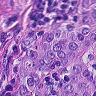
Metastatic tissue present: yes